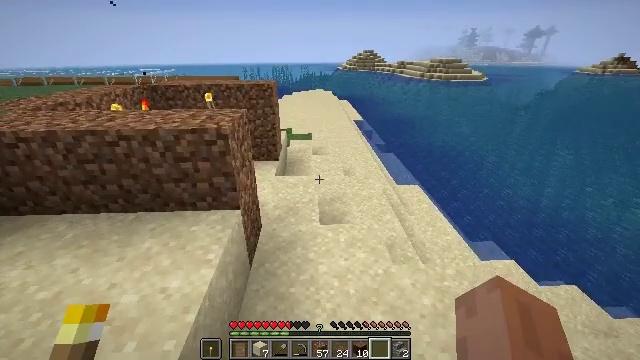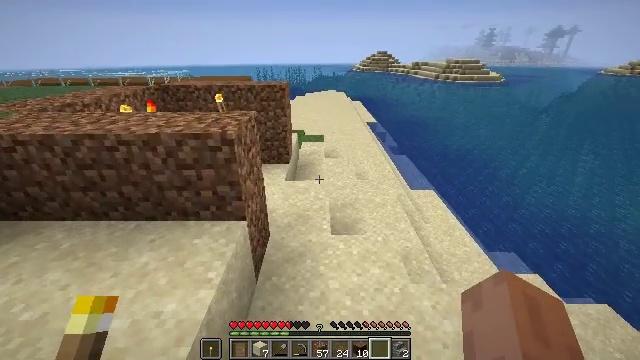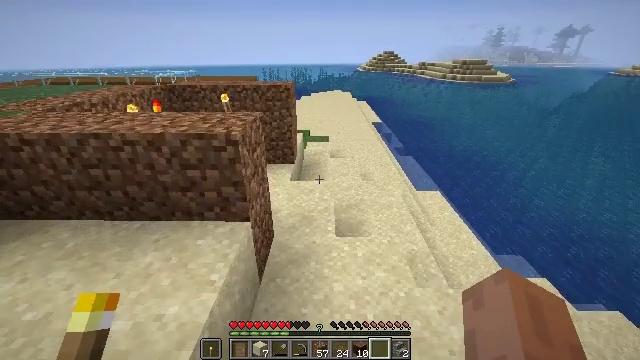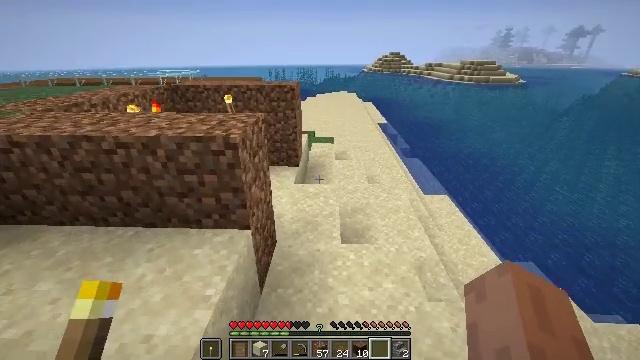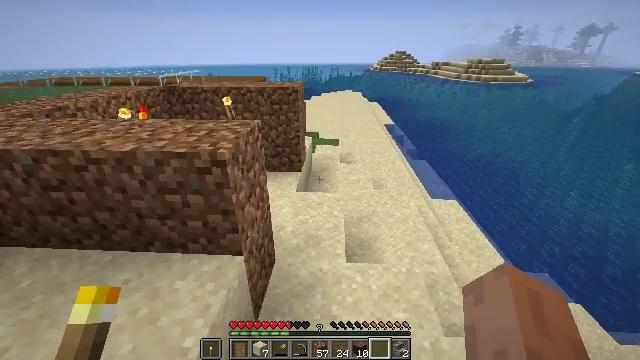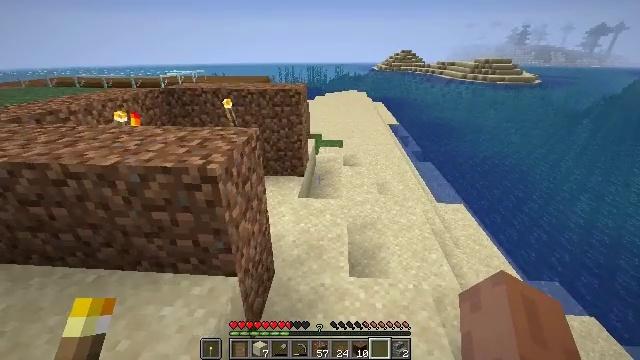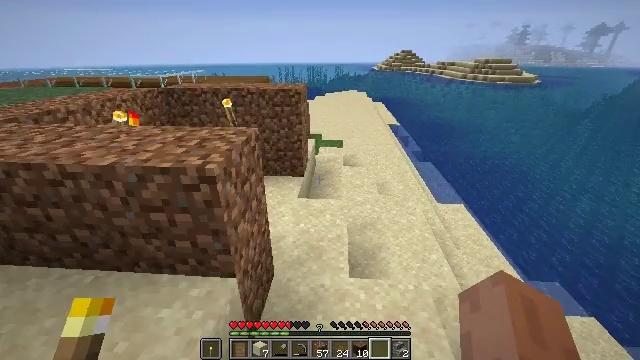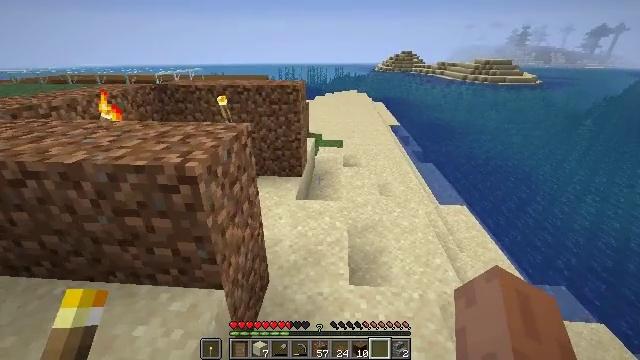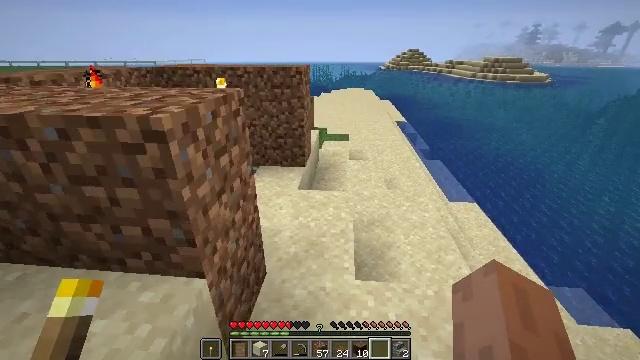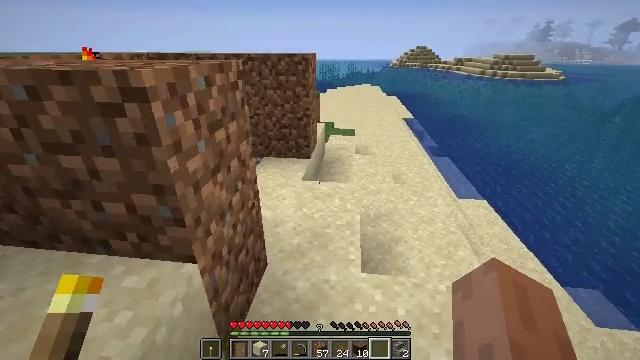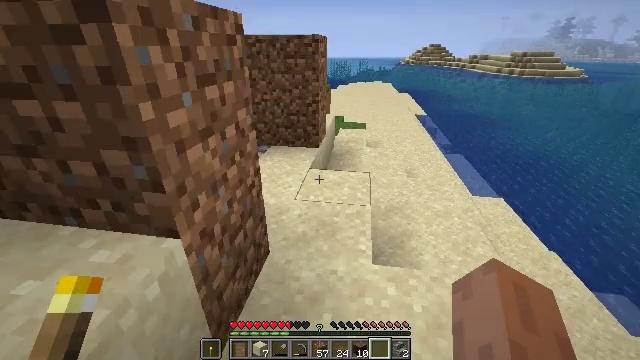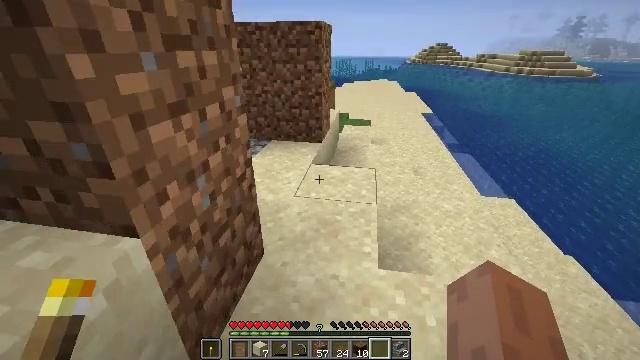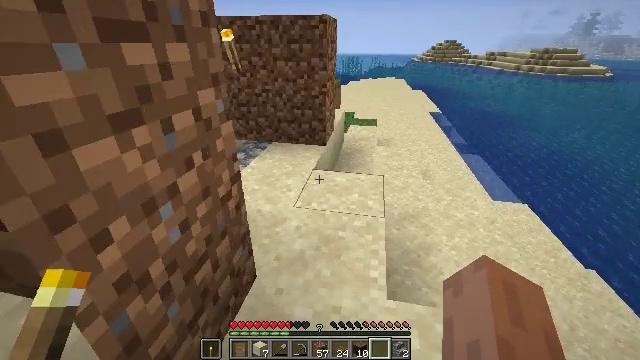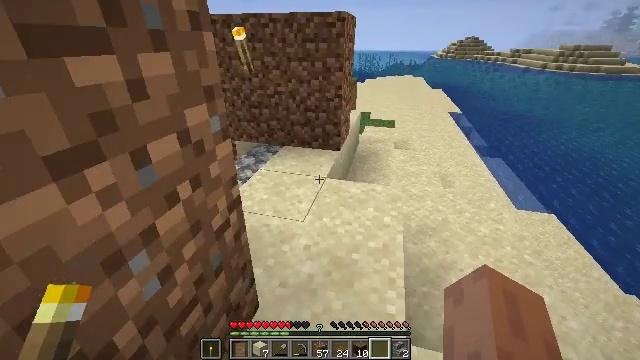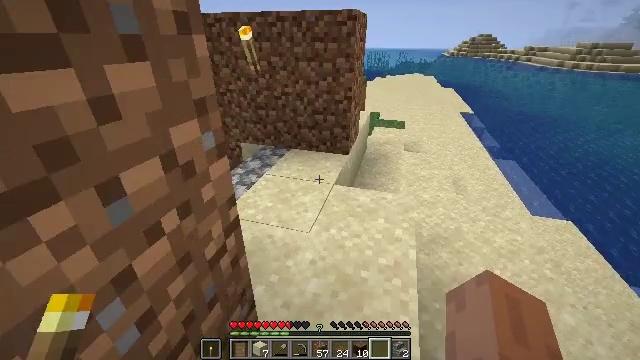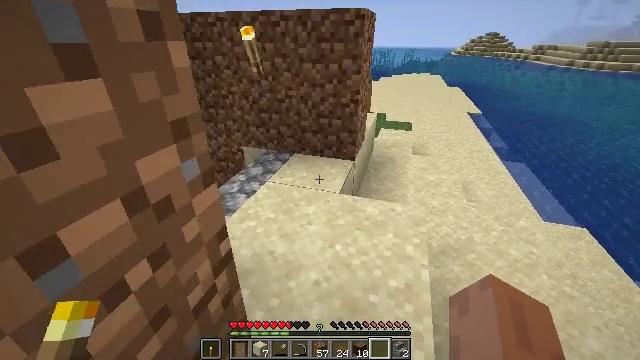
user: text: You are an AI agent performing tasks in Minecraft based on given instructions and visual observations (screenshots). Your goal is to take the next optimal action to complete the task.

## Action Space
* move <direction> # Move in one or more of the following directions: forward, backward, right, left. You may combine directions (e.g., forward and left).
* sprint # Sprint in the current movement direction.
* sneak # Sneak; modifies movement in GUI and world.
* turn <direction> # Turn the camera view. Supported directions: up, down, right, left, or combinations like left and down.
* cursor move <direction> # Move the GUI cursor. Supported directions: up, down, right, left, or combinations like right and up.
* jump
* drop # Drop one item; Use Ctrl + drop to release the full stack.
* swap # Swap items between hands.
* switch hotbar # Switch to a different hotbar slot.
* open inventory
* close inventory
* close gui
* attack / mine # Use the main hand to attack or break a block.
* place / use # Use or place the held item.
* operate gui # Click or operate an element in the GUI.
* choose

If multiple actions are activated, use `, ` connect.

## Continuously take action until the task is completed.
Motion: motion action
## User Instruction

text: Mine spruce planks to gather materials.
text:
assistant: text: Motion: move forward, turn left
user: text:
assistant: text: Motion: move forward, turn left
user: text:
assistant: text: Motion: move forward, turn left
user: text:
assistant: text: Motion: move forward, turn left
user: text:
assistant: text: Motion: move forward
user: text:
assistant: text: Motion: move forward
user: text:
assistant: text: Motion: move forward
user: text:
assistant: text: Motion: move forward, turn left
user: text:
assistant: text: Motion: move forward, turn left
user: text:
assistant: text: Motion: move forward, turn left
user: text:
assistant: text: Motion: move forward, turn left
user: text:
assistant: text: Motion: move forward, turn left
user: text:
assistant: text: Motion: move forward, turn left
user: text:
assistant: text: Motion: move forward, turn left
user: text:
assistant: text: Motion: move forward, turn left
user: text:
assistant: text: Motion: move forward, turn left
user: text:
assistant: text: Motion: move forward
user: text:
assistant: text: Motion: move forward, turn left
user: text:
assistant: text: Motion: move forward, turn left
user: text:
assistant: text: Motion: move forward, turn left
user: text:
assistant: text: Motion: move forward, turn left
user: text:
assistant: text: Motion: move forward, turn left
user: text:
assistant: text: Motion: move forward, turn left
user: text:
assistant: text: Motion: move forward, turn left and down
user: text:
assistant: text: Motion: move forward, turn left and down
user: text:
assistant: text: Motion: move forward, turn left
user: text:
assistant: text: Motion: move forward, turn left
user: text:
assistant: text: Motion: move forward, turn left and down
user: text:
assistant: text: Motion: move forward, turn left
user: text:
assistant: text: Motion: move forward, turn left